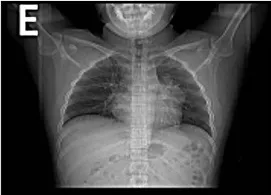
(A-D) Whole-body PET-CT showed a left anterior mediastinal soft tissue shadow, an uneven increase in radioactive uptake (SUVmax = 4.5), and no obvious abnormalities in other organ tissue examinations.
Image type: radiology (x_ray)